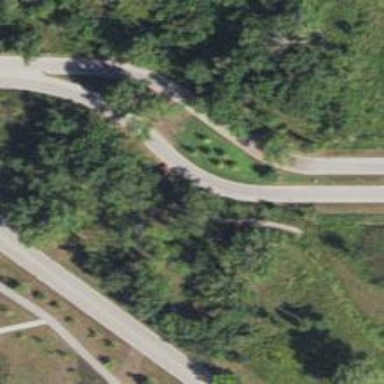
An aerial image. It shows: Asphalt trunk link road.